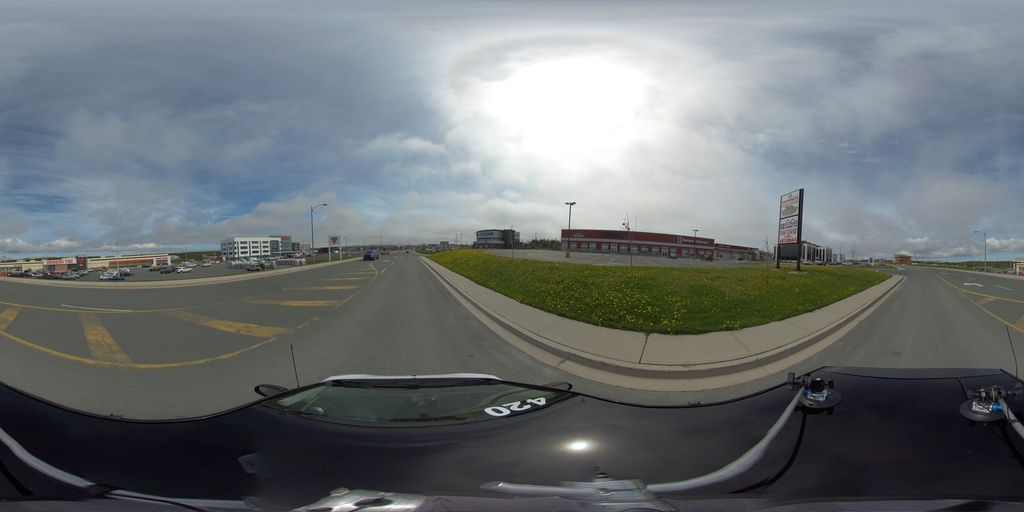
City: st_johns